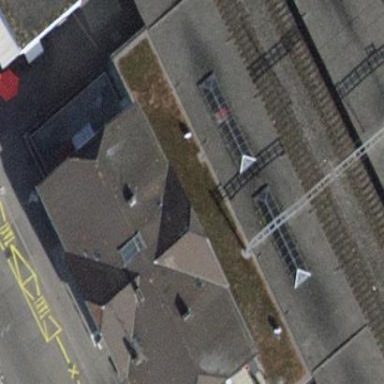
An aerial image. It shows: View of roof of building.